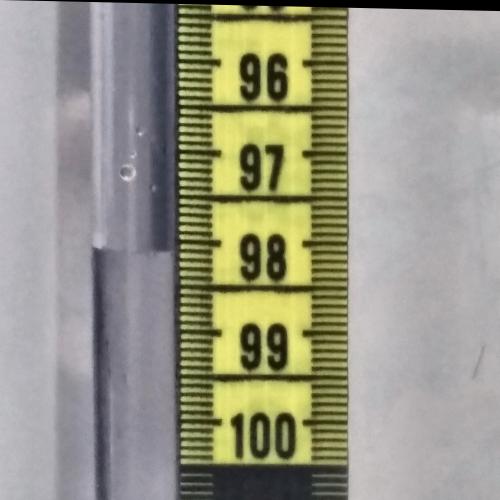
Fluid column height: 98.1 cm